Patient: sex M, age 66
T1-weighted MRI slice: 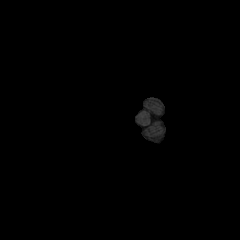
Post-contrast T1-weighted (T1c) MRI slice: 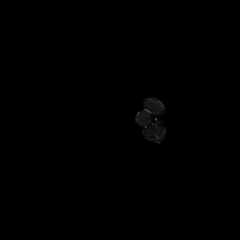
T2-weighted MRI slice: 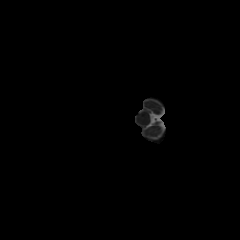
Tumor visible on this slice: no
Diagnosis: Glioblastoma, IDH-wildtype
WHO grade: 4